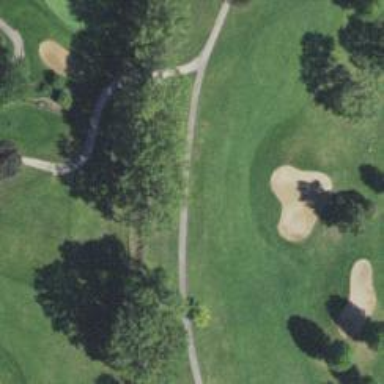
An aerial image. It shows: Grassy area designated as golf fairway.